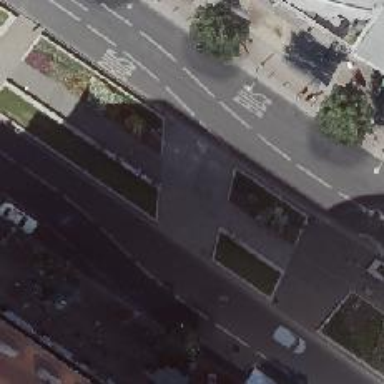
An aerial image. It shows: Unmarked crossing on footway.